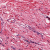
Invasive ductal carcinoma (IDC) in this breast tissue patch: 0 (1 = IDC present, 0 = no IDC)